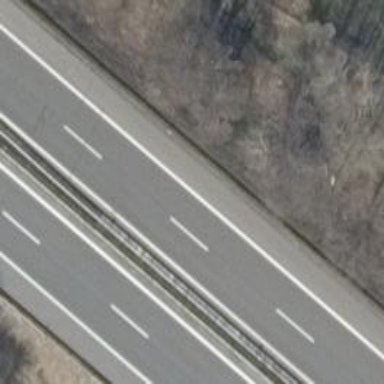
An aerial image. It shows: Asphalt motorway.